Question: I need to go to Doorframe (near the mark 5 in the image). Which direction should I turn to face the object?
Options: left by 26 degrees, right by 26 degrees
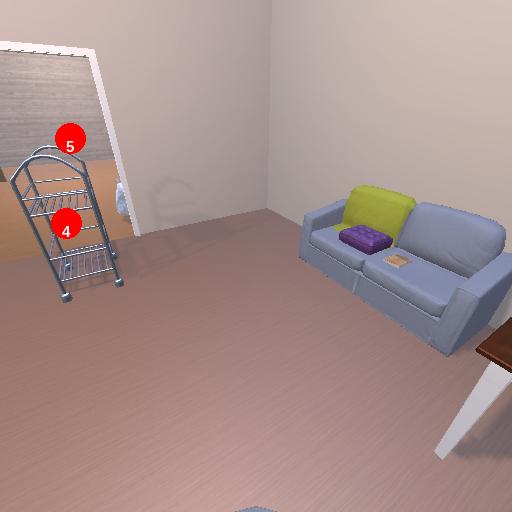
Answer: left by 26 degrees